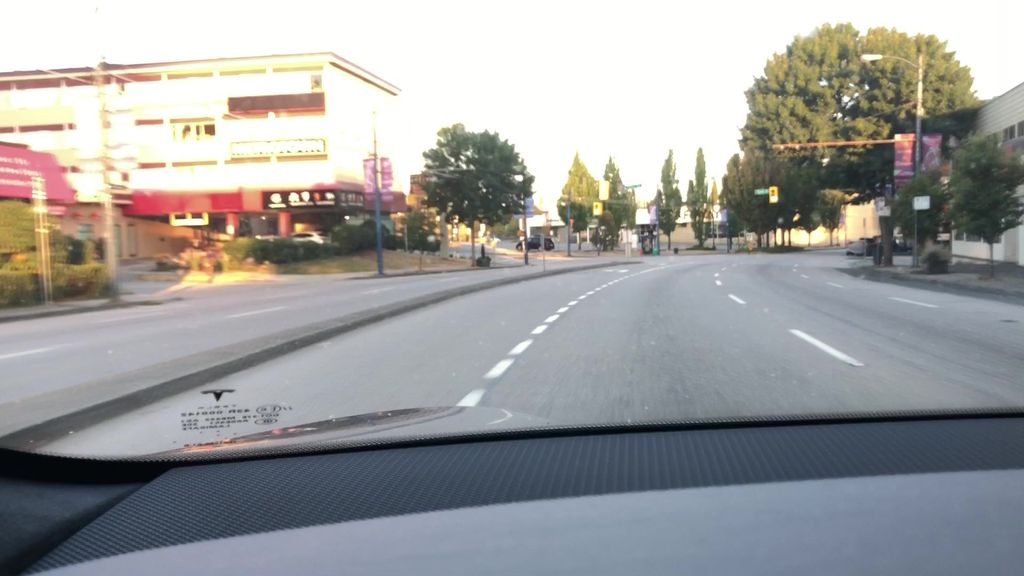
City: vancouver